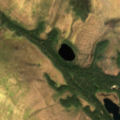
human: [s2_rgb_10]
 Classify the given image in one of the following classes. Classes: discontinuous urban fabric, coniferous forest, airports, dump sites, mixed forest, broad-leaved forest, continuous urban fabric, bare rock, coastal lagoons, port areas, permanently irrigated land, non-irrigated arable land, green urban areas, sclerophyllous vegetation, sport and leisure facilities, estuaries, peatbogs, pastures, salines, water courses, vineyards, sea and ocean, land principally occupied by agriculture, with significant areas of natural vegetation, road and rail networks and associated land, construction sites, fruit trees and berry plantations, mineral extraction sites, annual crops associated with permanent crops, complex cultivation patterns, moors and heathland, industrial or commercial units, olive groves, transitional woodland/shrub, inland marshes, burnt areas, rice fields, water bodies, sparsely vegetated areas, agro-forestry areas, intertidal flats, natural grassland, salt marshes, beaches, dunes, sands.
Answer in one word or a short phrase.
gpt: coniferous forest, peatbogs